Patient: sex M, age 45
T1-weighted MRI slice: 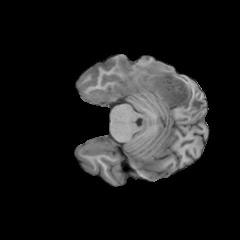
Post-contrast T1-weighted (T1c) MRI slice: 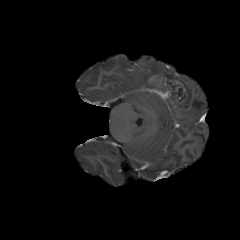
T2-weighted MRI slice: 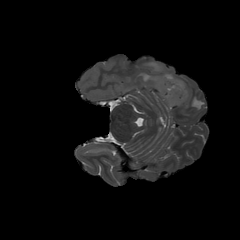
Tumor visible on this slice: yes
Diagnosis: Glioblastoma, IDH-wildtype
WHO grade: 4